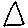
Label: triangle